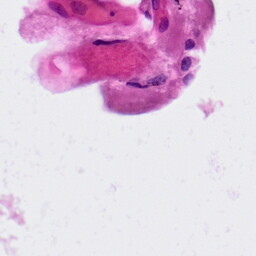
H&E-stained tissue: Lung